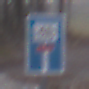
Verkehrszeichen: SackgasseRadverkehrDurchlaessig
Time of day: Midday
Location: Outdoor (Nature)
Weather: Overcast
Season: Autumn
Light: Natural